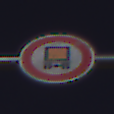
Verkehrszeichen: VerbotKennzeichnungspflichtigeKraftfahrzeugeGefaehrlicheGueter
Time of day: Midday
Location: Outdoor (Nature)
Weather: Clear
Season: NotSpecified
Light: Natural